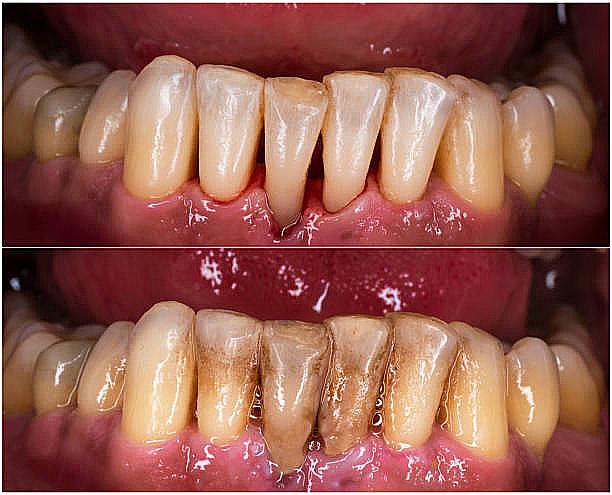
Condition: Calculus